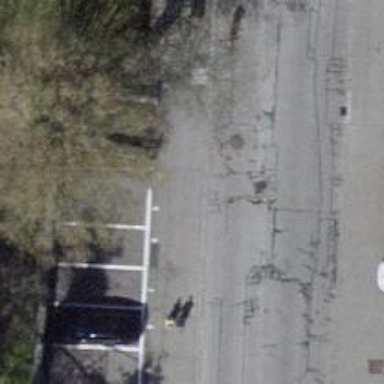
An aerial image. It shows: Asphalt sidewalk along the footway.